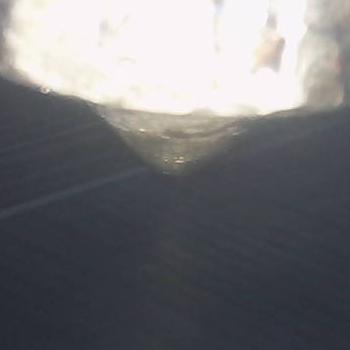
Flow rate: 158%